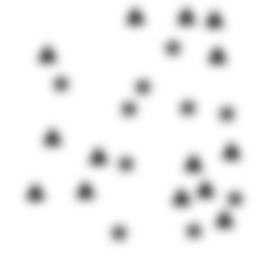
Squares: 0
Triangles: 14
Stars: 10
Total shapes: 24